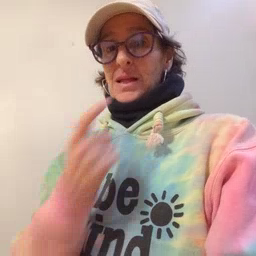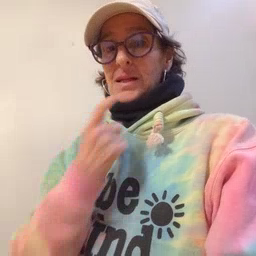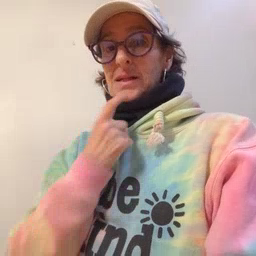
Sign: glasswindow